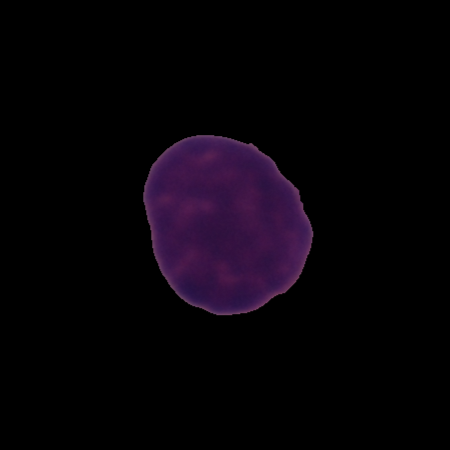
Label: healthy